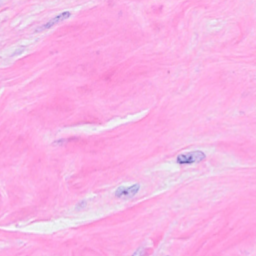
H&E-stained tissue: Breast